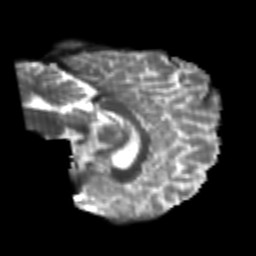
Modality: T2w
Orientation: sagittal
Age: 25
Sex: female
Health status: healthy
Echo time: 0.074 s